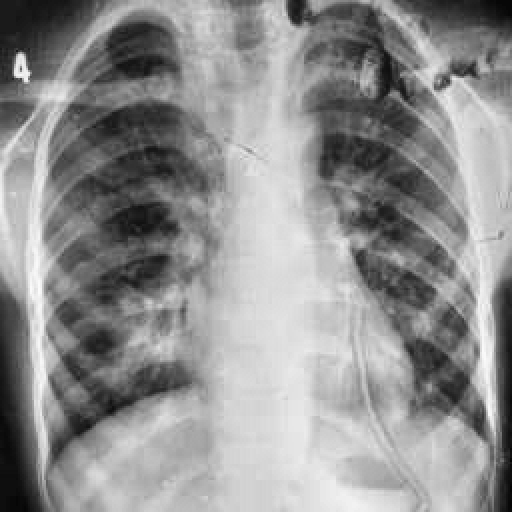
Finding: TUBERCULOSIS